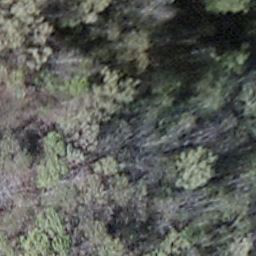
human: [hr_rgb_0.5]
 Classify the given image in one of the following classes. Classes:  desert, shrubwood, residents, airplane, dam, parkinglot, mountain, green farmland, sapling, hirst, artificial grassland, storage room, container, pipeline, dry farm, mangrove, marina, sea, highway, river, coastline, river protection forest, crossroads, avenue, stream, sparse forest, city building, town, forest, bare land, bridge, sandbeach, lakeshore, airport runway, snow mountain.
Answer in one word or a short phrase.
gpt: shrubwood